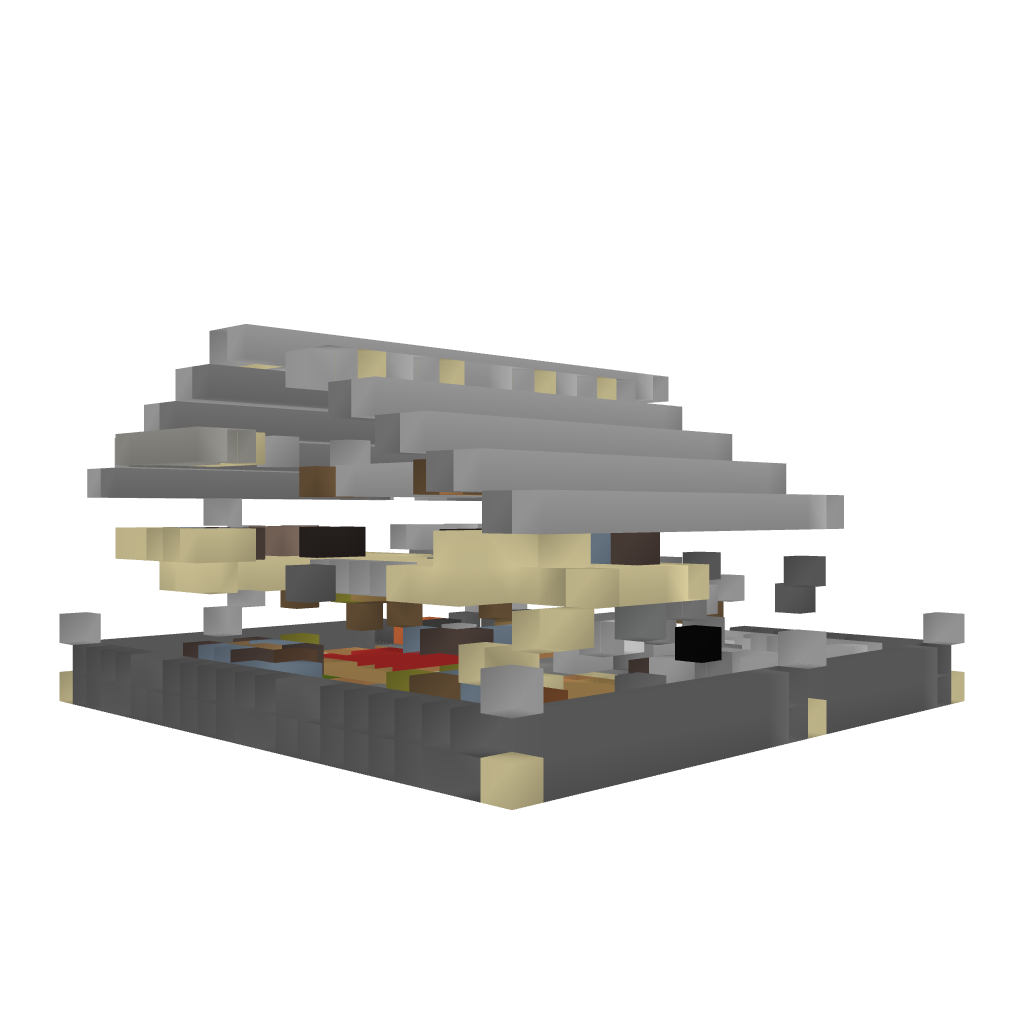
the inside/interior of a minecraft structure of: Modern house whit a fireplace